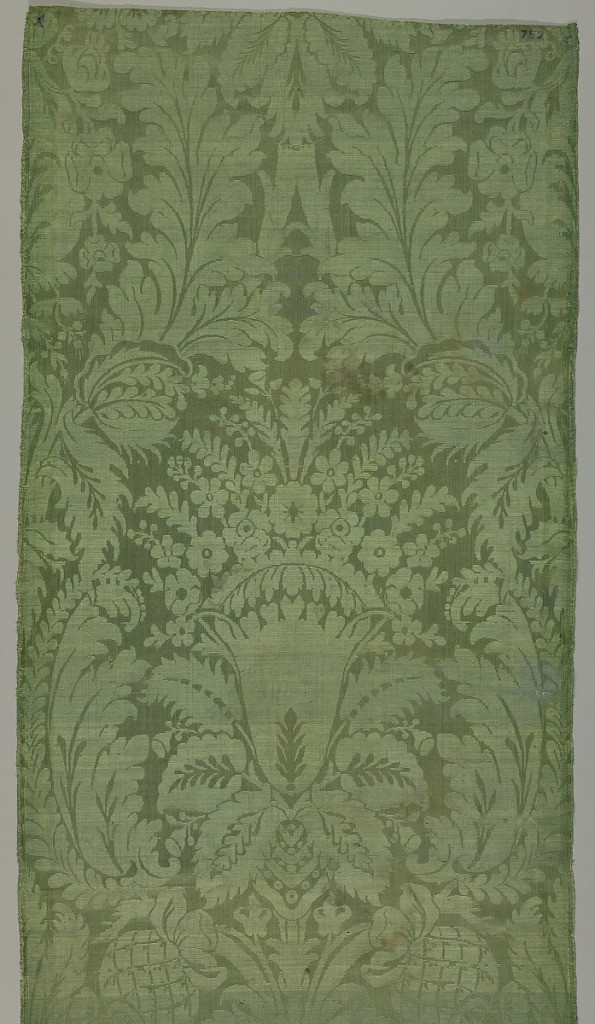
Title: Textile
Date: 17th century
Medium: silk Technique: 5-harness satin damask
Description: Large-scale symmetrical fantastic flower-and-fruit design. Narrow plain cloth selvages with heavy warps.